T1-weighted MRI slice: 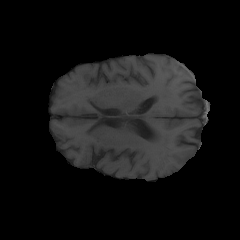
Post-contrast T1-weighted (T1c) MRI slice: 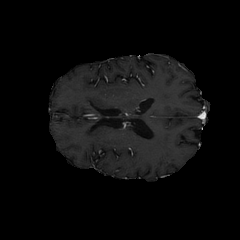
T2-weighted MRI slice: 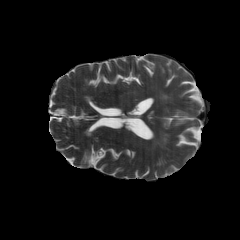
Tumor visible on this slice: no